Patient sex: M
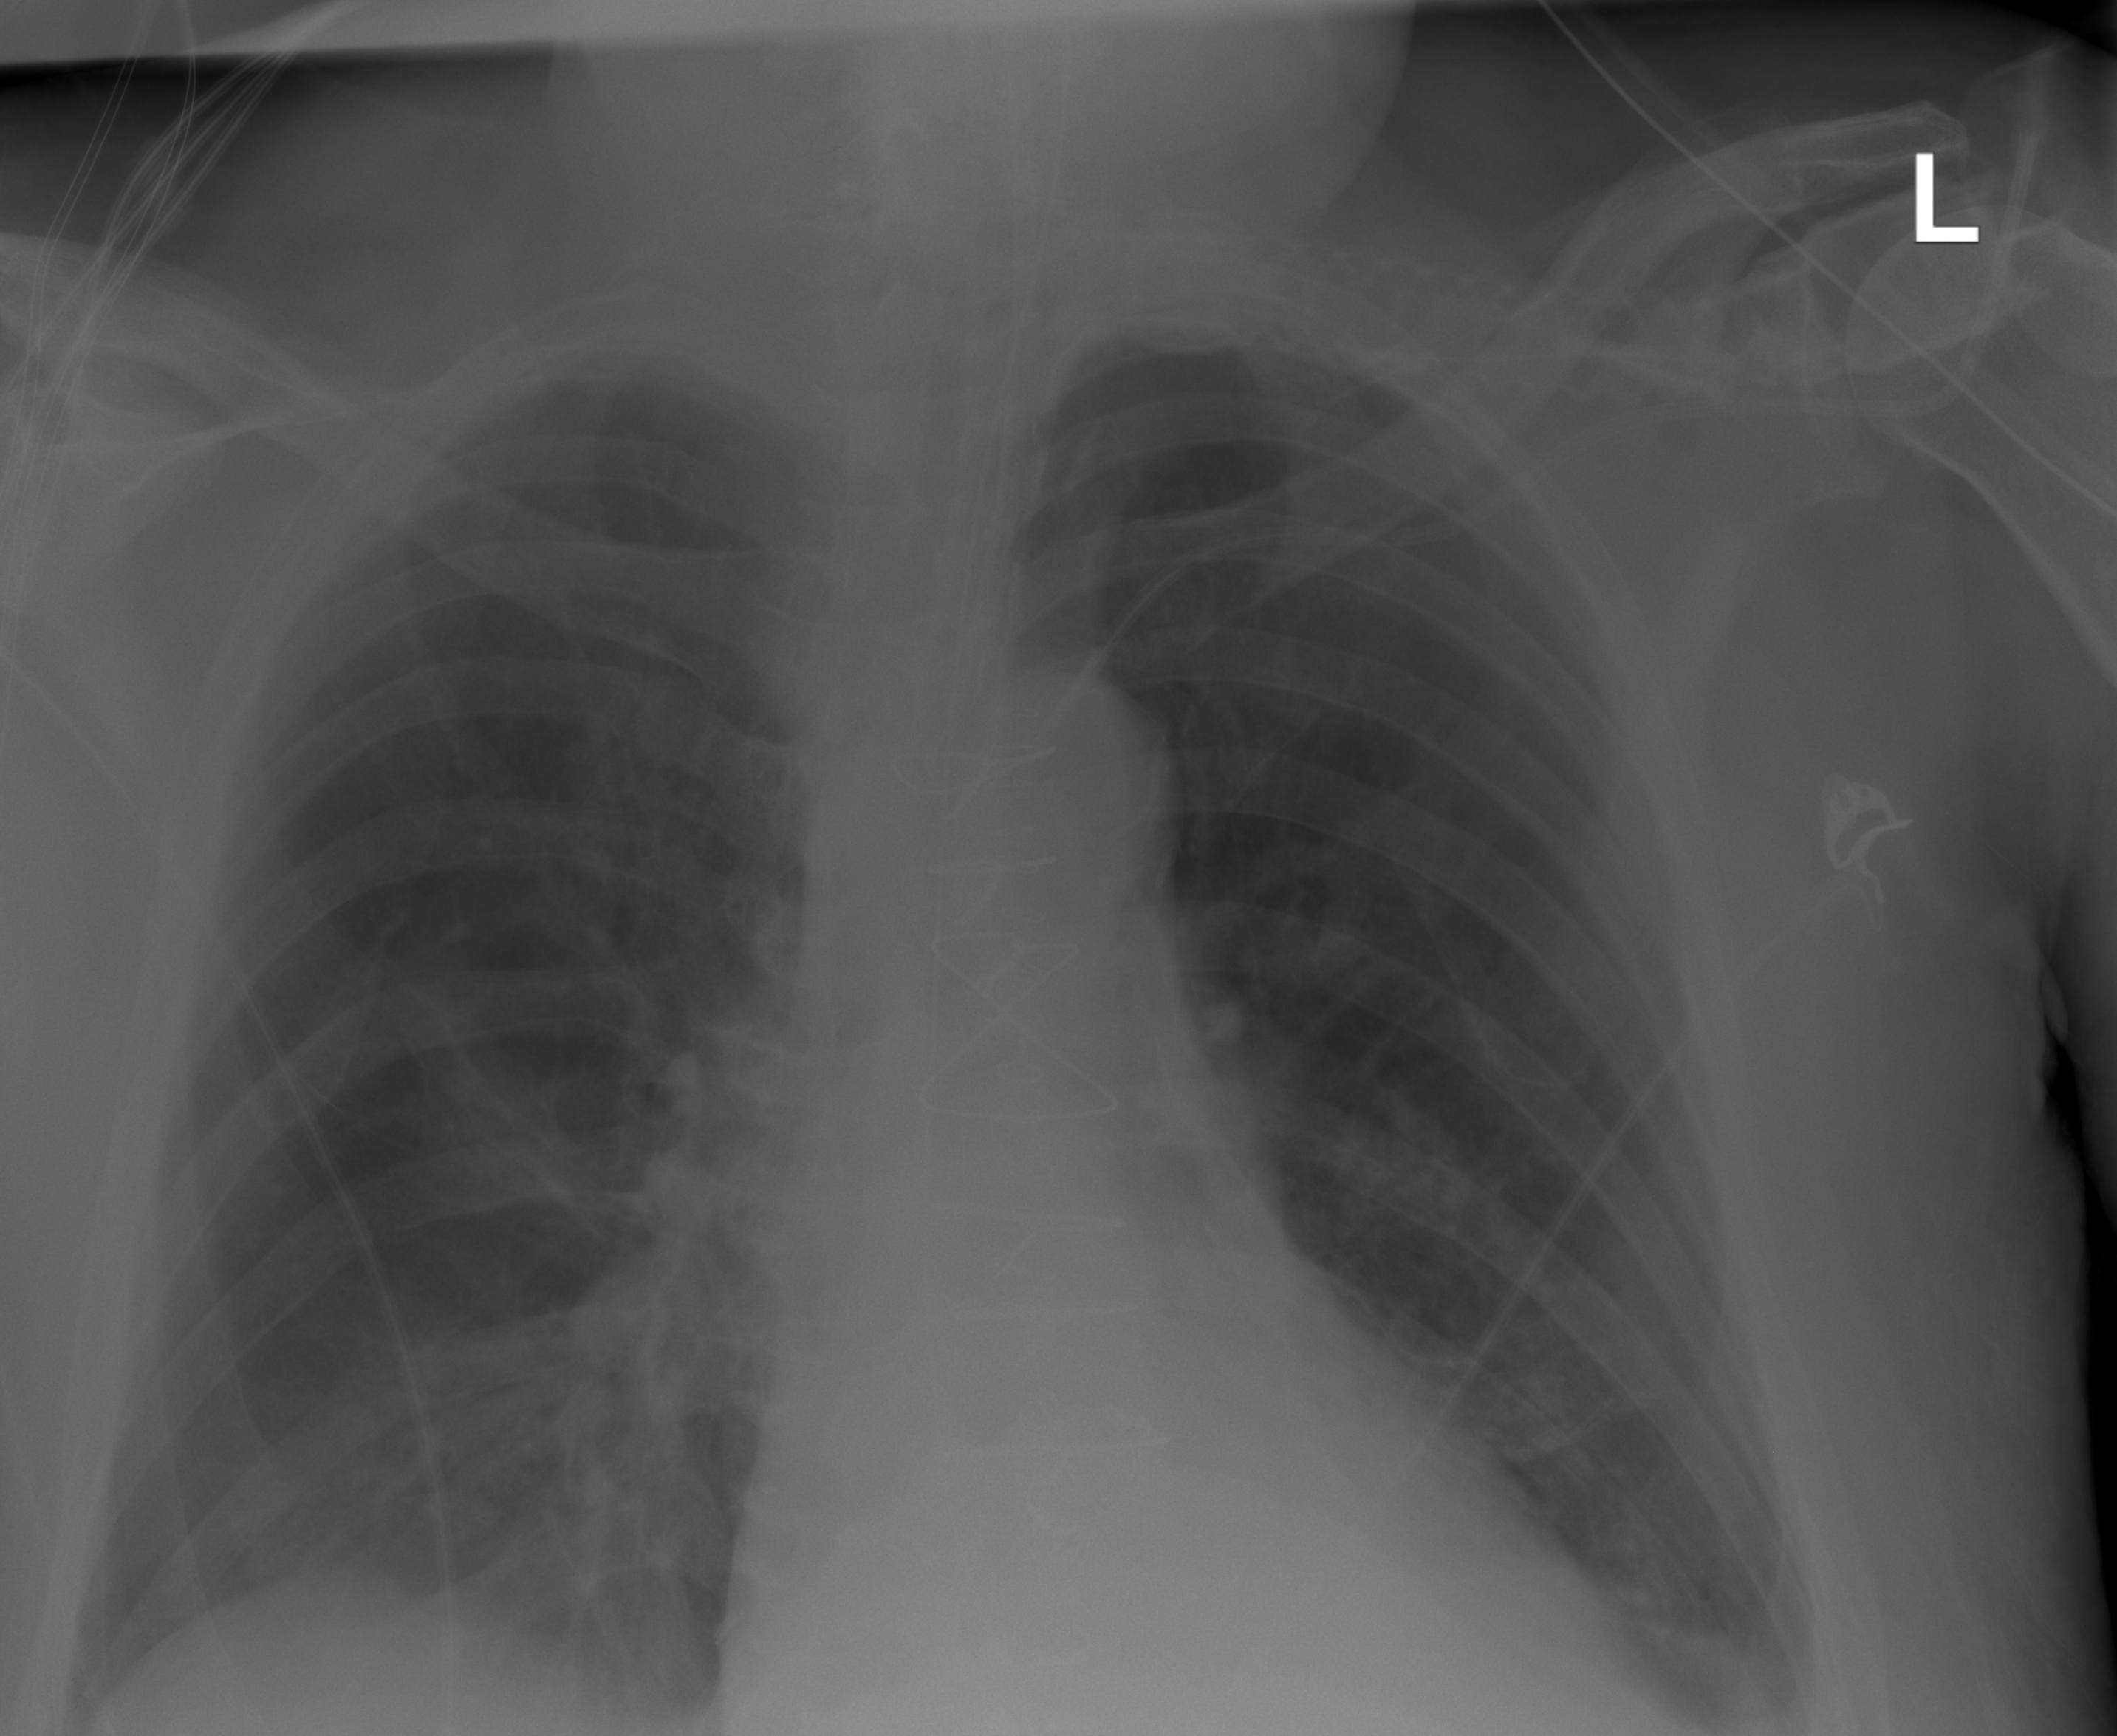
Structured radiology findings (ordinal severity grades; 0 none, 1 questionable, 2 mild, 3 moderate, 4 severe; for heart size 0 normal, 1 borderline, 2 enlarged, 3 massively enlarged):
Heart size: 0
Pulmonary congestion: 0
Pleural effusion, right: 1
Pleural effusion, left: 1
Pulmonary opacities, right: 0
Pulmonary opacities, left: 0
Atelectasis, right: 2
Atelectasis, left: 2